Question: If you add a marker to your map and you try to click it, the current default behavior is the infoWindow will popup. If you notice carefully, there is an additional control with two buttons will appear at the bottom right corner.
Here's my question: I would like to simulate this "marker selected" behavior when the activity is loaded. I managed to show the infoWindow by calling 'marker.showInfoWindow();', But how do I make this routing buttons appear at the bottom corner of the screen?
I have tried to look into 'map.getUiSettings()' but I found no relevant methods there.
Thanks in advance!

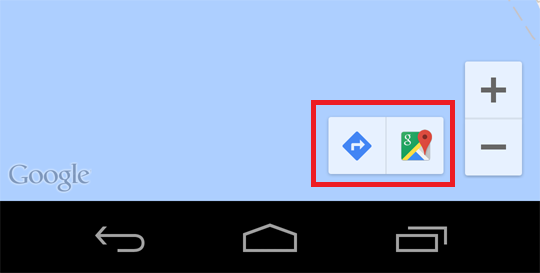
Answer: Unfortunately, no, this feature isn't available in the current version of Google Maps. Here is the feature request for developers team created <URL>.
You can also try to create your own layout with 2 ImageButtons. Check <URL> answer for logic that needed to be implemented.